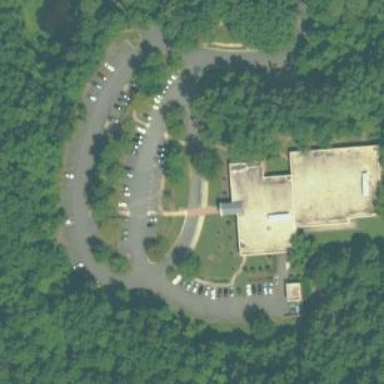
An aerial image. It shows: Civic building.